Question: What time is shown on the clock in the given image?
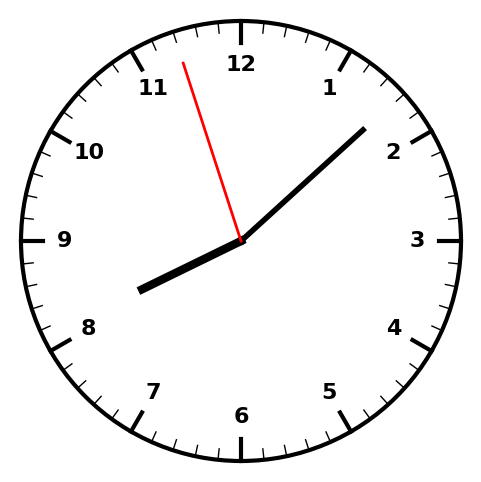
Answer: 08:07:57